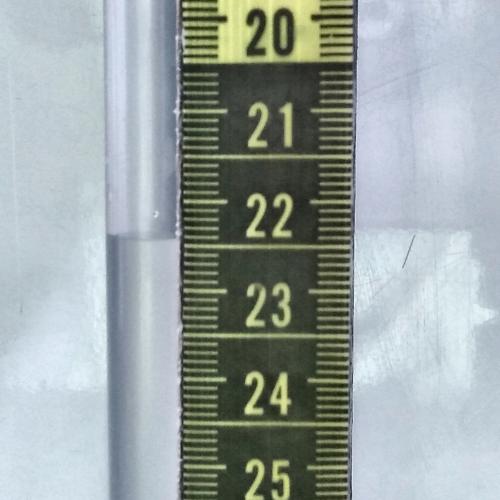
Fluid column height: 22.4 cm